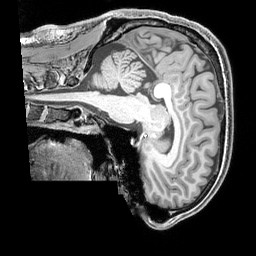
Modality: T1w
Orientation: sagittal
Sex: male
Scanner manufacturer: siemens
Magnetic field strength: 3 T
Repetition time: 2.3 s
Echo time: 0.00226 s